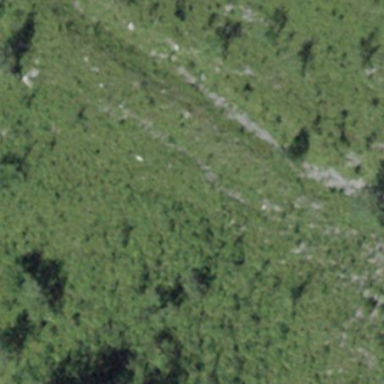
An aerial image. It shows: Natural scree.